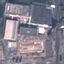
Land use / land cover class: Industrial